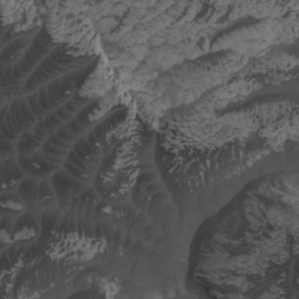
Label: non_frost